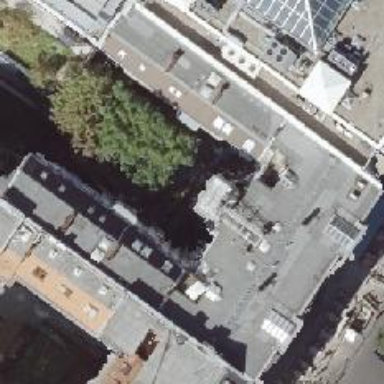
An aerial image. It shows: Commercial building.